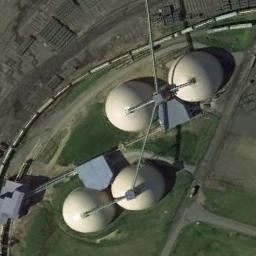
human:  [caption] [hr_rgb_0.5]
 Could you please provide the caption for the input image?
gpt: The storage tanks are surrounded by grass .

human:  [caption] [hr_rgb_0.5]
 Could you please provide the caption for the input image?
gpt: There are four green storage tanks on the grass next to the bare land .

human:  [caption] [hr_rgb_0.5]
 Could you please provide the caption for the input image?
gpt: There are four neatly arranged large oil storage tanks in the factory, And there are large lawns in the factory .

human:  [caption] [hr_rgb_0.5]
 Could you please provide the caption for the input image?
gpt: The storage tanks here are half white and half black .

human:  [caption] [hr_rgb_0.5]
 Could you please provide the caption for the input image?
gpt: There are four storage tanks on a green meadow .